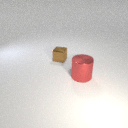
large red metal cylinder to the right of small brown metal cube